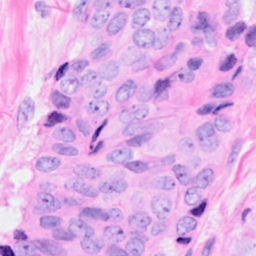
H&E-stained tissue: Breast